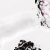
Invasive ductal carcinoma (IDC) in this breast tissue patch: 0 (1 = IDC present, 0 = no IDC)